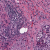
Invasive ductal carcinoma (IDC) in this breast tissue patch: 1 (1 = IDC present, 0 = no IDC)